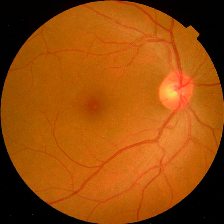
Diabetic retinopathy grade: No DR